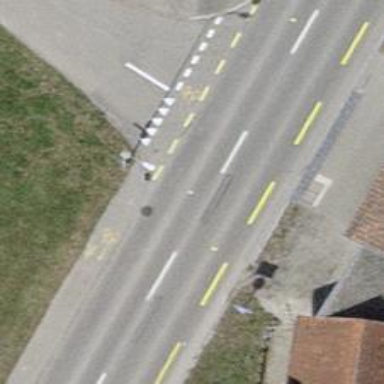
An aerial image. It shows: Asphalt road classified as primary highway.